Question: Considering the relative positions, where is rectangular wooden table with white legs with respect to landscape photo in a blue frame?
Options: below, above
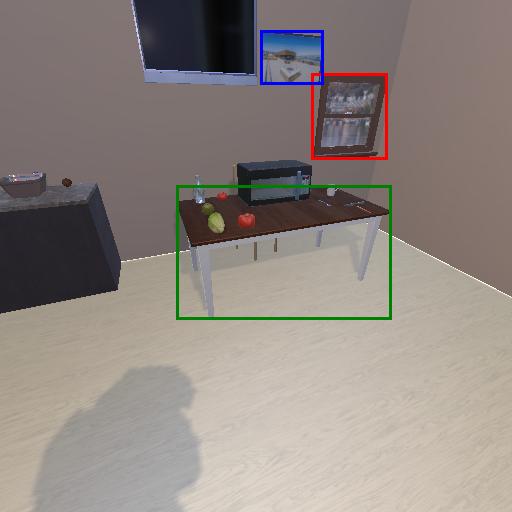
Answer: below